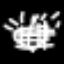
Label: diamond